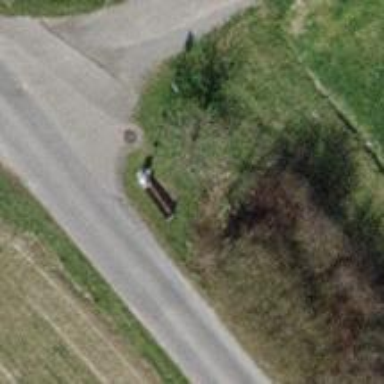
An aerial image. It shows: Bench.